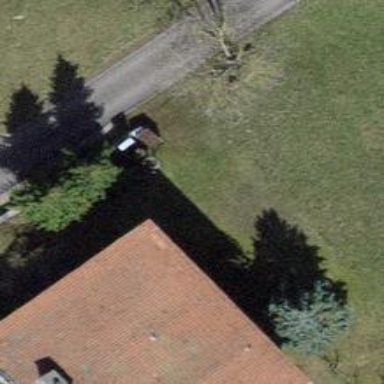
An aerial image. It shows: Cable distribution cabinet for power.